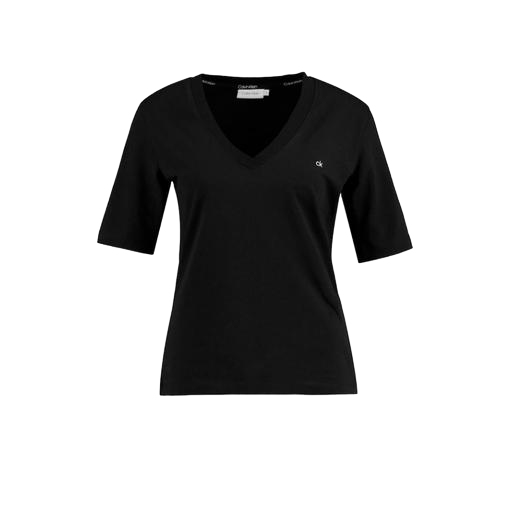
black v-neck t-shirt only macy, black pima v-neck tee, jersey v-neck tee, white background